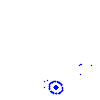
Particle: pion